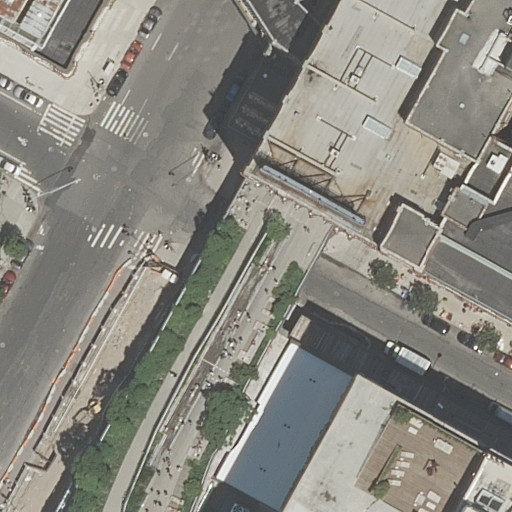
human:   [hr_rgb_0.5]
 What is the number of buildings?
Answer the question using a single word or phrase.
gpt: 6

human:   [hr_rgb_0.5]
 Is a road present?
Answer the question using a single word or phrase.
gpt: yes

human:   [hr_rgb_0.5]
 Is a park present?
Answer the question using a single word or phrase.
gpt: yes

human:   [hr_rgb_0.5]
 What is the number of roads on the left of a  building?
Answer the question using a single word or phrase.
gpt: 10

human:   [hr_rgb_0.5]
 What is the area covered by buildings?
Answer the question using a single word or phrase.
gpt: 8368m2

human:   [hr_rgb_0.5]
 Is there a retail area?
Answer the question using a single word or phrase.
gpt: yes

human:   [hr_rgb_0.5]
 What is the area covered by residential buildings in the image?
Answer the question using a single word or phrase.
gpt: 8368m2

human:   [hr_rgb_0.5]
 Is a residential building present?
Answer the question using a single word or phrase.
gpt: yes

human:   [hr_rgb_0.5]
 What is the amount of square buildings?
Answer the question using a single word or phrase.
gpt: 0

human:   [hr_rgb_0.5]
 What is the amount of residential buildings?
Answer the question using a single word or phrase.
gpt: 6

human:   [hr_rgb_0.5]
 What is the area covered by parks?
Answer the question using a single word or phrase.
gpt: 7234m2

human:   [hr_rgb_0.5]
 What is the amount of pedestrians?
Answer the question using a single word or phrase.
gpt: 1

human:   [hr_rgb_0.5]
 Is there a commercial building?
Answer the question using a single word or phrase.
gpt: no

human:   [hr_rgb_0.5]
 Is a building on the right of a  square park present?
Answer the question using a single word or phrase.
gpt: no

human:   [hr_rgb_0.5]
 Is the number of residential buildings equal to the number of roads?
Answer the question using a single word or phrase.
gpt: no

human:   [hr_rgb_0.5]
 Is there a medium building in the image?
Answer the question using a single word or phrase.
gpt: no

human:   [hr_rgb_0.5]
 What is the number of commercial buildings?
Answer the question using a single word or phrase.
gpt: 0

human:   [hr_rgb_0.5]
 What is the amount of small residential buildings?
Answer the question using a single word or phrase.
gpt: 3

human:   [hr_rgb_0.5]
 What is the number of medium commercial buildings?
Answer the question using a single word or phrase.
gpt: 0

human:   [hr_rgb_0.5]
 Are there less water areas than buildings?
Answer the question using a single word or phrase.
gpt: yes

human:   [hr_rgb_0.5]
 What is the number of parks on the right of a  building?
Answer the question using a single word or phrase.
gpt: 0

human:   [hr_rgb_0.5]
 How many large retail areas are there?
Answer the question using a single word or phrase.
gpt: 1

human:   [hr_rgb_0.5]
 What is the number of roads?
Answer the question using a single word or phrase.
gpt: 12

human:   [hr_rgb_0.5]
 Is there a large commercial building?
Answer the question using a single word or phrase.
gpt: no

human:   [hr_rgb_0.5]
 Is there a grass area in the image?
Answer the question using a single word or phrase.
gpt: yes

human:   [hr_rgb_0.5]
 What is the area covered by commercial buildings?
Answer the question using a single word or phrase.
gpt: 0m2

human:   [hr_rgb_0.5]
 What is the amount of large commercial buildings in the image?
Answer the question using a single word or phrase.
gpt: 0

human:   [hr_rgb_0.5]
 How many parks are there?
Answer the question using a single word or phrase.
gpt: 2

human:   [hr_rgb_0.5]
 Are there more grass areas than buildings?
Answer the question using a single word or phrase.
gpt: no

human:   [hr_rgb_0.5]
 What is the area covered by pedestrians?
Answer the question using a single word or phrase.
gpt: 505m2

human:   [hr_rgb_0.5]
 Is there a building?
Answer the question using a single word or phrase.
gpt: yes

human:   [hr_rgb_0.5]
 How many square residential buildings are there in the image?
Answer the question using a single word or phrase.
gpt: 0

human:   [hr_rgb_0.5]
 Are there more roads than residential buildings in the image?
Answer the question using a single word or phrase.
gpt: yes

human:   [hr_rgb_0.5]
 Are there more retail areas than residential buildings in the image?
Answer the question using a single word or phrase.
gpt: no

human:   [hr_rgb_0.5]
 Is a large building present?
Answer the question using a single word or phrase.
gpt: yes

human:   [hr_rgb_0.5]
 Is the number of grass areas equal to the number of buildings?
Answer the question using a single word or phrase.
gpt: no

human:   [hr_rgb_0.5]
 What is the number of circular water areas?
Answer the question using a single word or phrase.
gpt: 0

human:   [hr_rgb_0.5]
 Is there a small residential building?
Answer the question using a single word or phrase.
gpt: yes

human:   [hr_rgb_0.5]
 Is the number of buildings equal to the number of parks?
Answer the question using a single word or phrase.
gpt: no

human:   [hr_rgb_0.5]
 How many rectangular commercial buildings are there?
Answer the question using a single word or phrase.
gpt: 0

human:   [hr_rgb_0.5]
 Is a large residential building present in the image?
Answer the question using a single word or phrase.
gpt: yes

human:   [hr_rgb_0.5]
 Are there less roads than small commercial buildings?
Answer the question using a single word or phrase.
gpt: no

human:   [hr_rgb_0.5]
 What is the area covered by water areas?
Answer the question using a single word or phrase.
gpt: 0m2

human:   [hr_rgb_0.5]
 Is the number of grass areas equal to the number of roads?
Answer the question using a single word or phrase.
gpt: no

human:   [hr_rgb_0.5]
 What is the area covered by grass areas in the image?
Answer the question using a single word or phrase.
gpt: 280m2

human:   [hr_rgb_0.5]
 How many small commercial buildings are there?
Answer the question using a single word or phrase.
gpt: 0

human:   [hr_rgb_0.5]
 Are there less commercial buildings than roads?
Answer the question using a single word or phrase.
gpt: yes

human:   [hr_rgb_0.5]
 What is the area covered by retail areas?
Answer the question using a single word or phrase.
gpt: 2411m2

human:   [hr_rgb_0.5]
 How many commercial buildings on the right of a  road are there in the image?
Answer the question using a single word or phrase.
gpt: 0

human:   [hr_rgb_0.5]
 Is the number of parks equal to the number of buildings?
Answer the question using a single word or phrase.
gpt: no

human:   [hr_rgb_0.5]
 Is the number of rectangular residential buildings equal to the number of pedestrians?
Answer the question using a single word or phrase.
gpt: no

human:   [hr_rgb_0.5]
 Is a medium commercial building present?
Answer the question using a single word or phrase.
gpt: no

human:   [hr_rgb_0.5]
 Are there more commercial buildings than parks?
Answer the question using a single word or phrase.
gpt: no

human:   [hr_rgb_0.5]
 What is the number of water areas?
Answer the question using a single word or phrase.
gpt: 0

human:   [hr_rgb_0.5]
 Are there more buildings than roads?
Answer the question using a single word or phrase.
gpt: no

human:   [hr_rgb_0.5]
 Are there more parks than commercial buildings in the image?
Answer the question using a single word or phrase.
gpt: yes

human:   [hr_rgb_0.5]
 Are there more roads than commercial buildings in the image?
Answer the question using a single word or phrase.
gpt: yes

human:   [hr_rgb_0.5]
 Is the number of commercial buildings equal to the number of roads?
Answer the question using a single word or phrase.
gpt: no

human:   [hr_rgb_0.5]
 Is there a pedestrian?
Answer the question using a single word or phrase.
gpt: yes

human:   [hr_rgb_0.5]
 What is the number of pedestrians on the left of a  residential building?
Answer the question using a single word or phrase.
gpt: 0

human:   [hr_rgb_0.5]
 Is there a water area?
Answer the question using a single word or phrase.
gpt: no

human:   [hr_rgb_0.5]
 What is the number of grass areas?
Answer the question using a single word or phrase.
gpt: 1

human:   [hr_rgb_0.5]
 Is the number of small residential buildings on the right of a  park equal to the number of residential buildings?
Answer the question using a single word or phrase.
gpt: no

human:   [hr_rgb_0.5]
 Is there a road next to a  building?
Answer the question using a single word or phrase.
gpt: yes